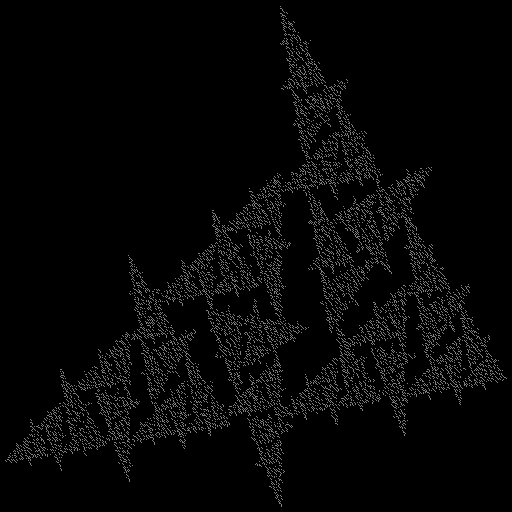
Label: a1